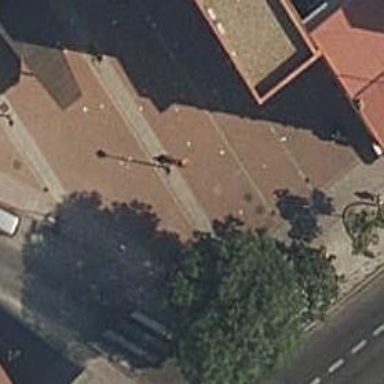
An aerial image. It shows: Post box.